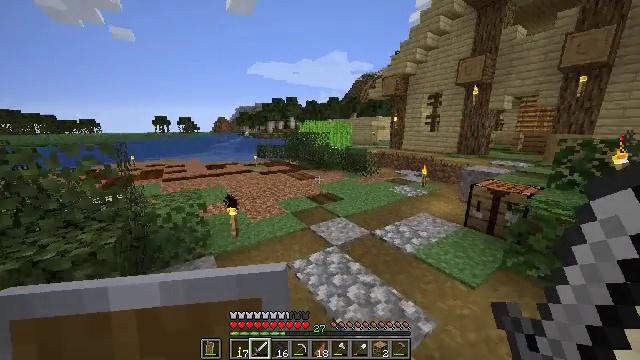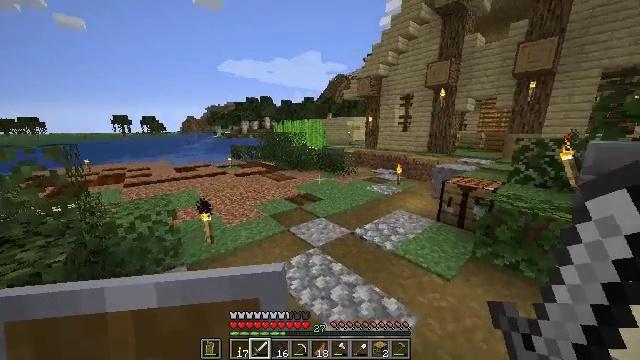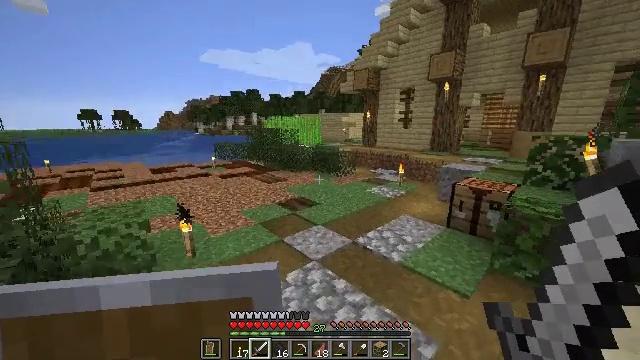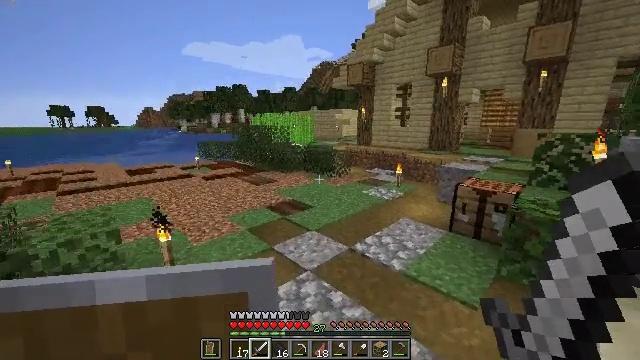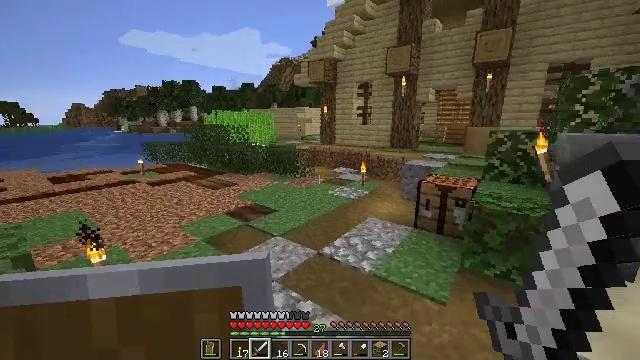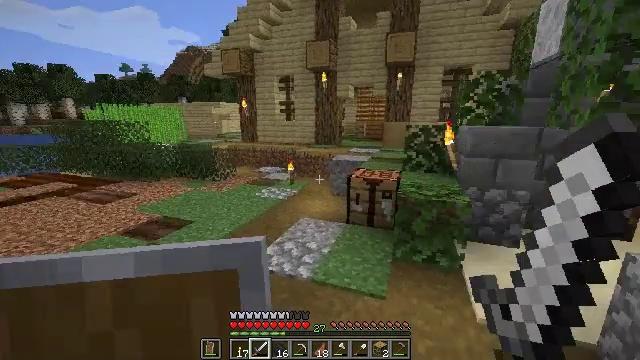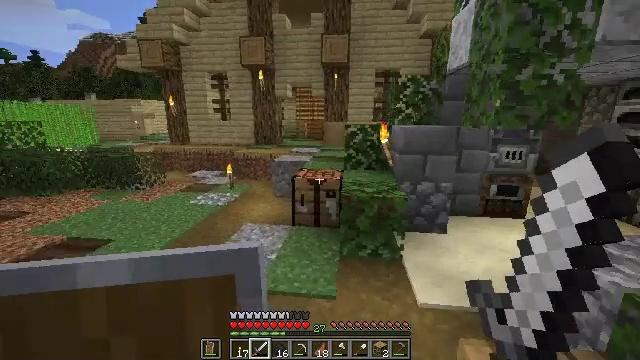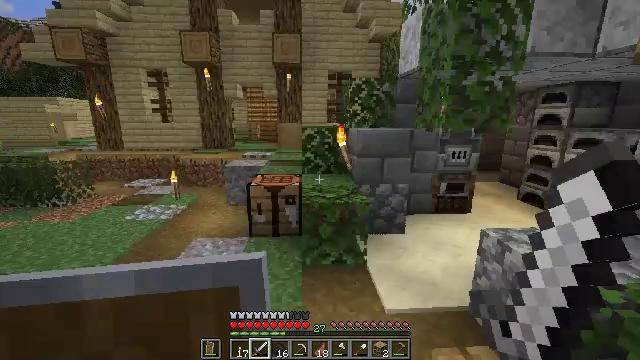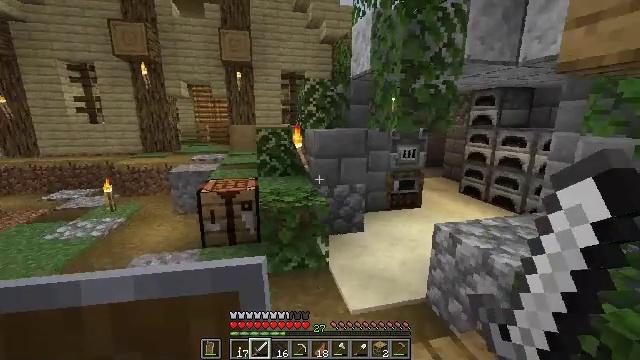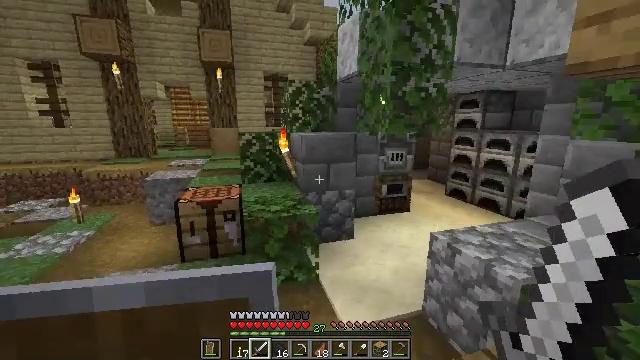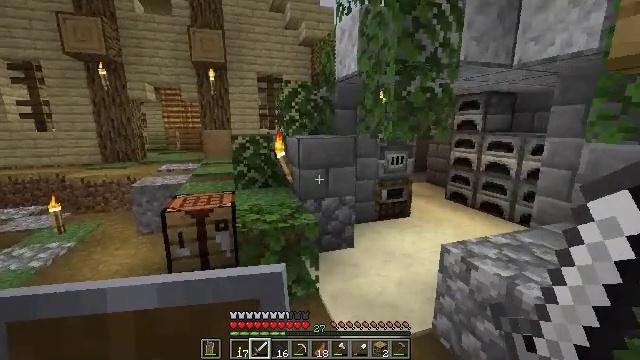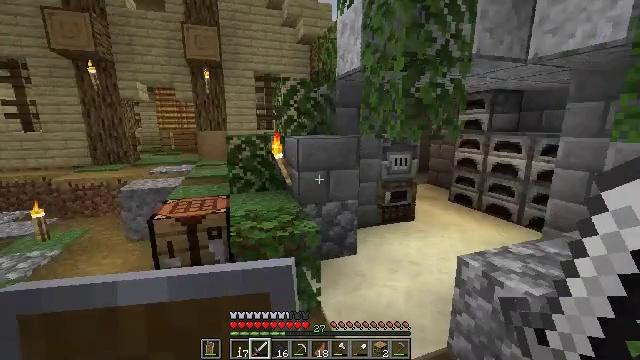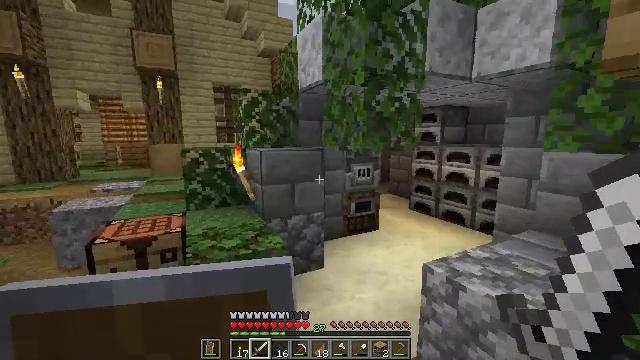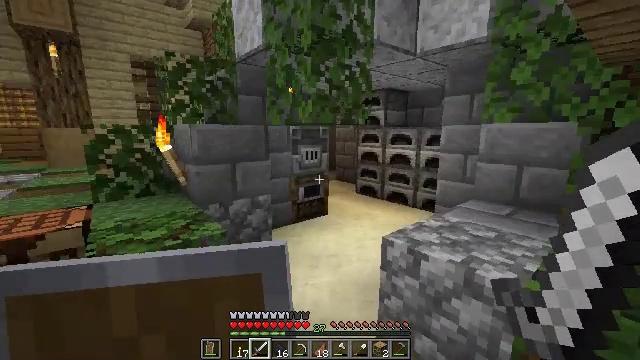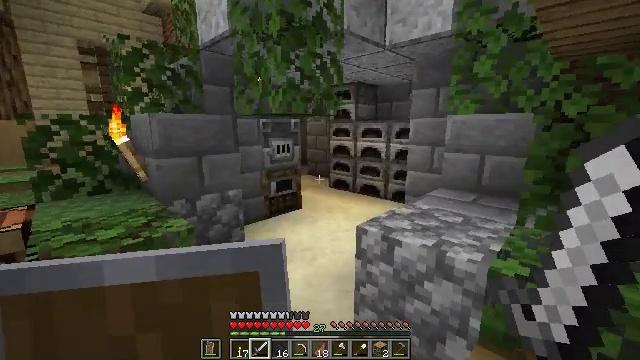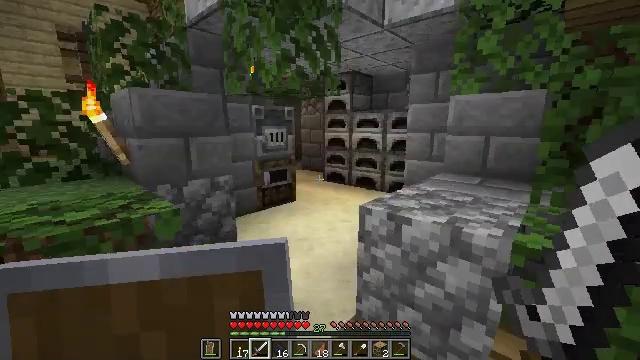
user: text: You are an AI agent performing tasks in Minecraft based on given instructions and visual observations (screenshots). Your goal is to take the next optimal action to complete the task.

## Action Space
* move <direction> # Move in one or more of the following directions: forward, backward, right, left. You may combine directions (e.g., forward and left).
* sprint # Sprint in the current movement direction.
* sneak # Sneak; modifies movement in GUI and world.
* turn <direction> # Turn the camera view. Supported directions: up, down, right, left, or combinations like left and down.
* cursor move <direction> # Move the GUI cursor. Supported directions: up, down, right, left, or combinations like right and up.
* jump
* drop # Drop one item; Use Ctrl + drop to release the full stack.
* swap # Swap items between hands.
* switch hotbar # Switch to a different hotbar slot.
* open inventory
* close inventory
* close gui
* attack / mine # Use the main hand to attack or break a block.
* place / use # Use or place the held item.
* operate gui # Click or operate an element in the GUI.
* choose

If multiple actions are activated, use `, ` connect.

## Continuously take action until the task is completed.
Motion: motion action
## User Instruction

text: Cook cobblestone in a furnace to craft stone.
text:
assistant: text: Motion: move forward, turn right
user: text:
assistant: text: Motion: move forward, turn right
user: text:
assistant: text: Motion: move forward, turn right
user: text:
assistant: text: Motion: move forward, turn right
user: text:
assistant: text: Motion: move forward, turn right
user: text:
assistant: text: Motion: move forward, turn right
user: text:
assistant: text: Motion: move forward, turn right
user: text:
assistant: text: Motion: move forward, turn right
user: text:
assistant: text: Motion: move forward, turn right
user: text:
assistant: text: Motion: move forward, turn right
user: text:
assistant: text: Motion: move forward
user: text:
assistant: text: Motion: move forward, turn right and up
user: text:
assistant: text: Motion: move forward, turn right and down
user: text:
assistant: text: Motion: move forward, turn right
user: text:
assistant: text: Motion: move forward, turn right
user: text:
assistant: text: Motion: move forward, turn right
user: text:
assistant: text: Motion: move forward, turn right
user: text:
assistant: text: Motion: move forward, turn right
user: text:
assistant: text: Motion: move forward
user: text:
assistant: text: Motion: move forward and move left
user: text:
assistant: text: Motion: move forward and move left
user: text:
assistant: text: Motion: move forward and move left, turn right
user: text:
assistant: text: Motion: move forward and move left, turn right
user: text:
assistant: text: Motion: move forward and move left, turn right
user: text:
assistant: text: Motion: move forward and move left, turn right and down
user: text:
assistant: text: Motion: move forward, turn right and down
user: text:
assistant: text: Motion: move forward
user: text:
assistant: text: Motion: move forward
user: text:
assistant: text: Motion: move forward and move left
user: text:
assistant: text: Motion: move forward and move left, turn left